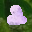
Label: 2